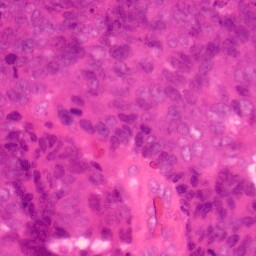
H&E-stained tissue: Colon